Field crop: maize
Growth stage: 2
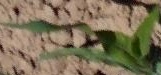
Species: maize